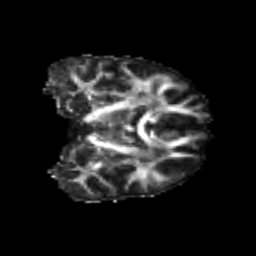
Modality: FA
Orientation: coronal
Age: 20
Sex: female
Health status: healthy
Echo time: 0.074 s